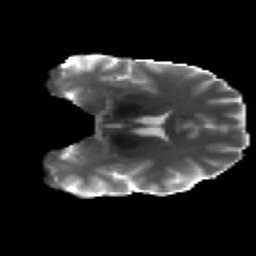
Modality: T2w
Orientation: coronal
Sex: male
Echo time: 0.114 s